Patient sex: M
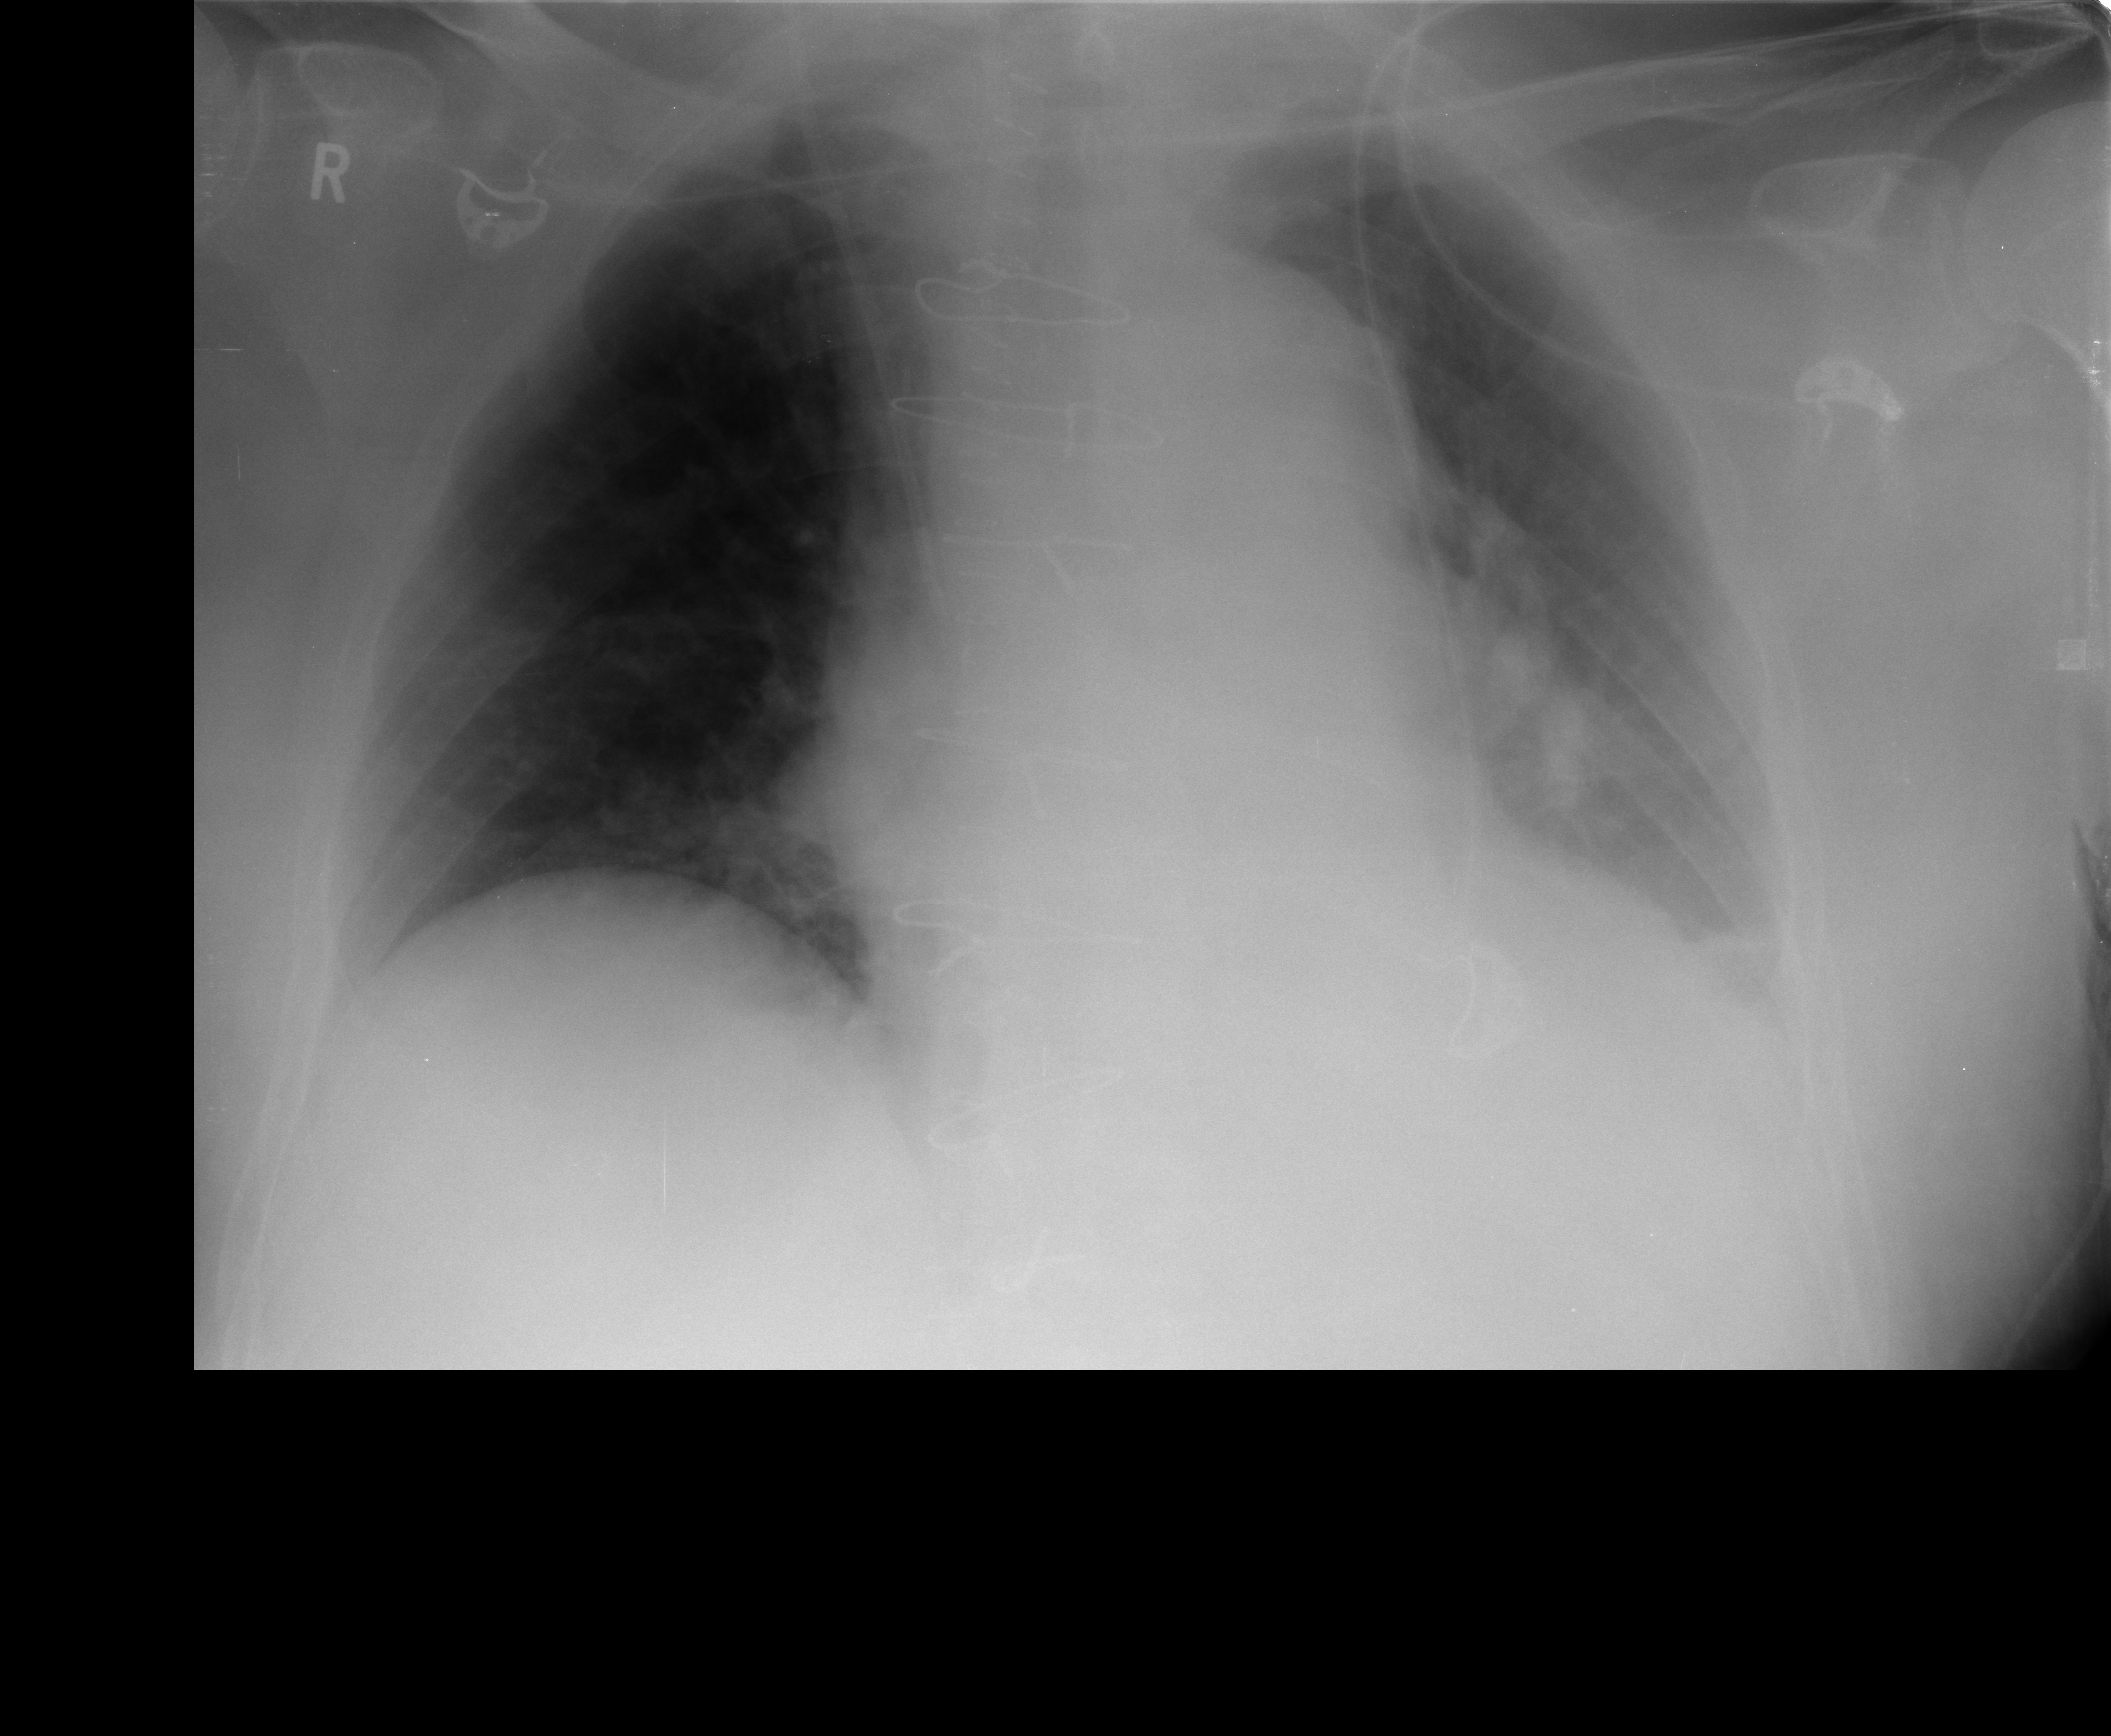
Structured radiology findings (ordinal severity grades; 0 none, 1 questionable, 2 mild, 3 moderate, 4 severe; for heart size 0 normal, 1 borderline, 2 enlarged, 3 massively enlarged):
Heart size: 2
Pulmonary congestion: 1
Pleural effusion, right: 0
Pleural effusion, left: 2
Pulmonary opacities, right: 0
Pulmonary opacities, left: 0
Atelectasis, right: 0
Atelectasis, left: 0